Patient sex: M
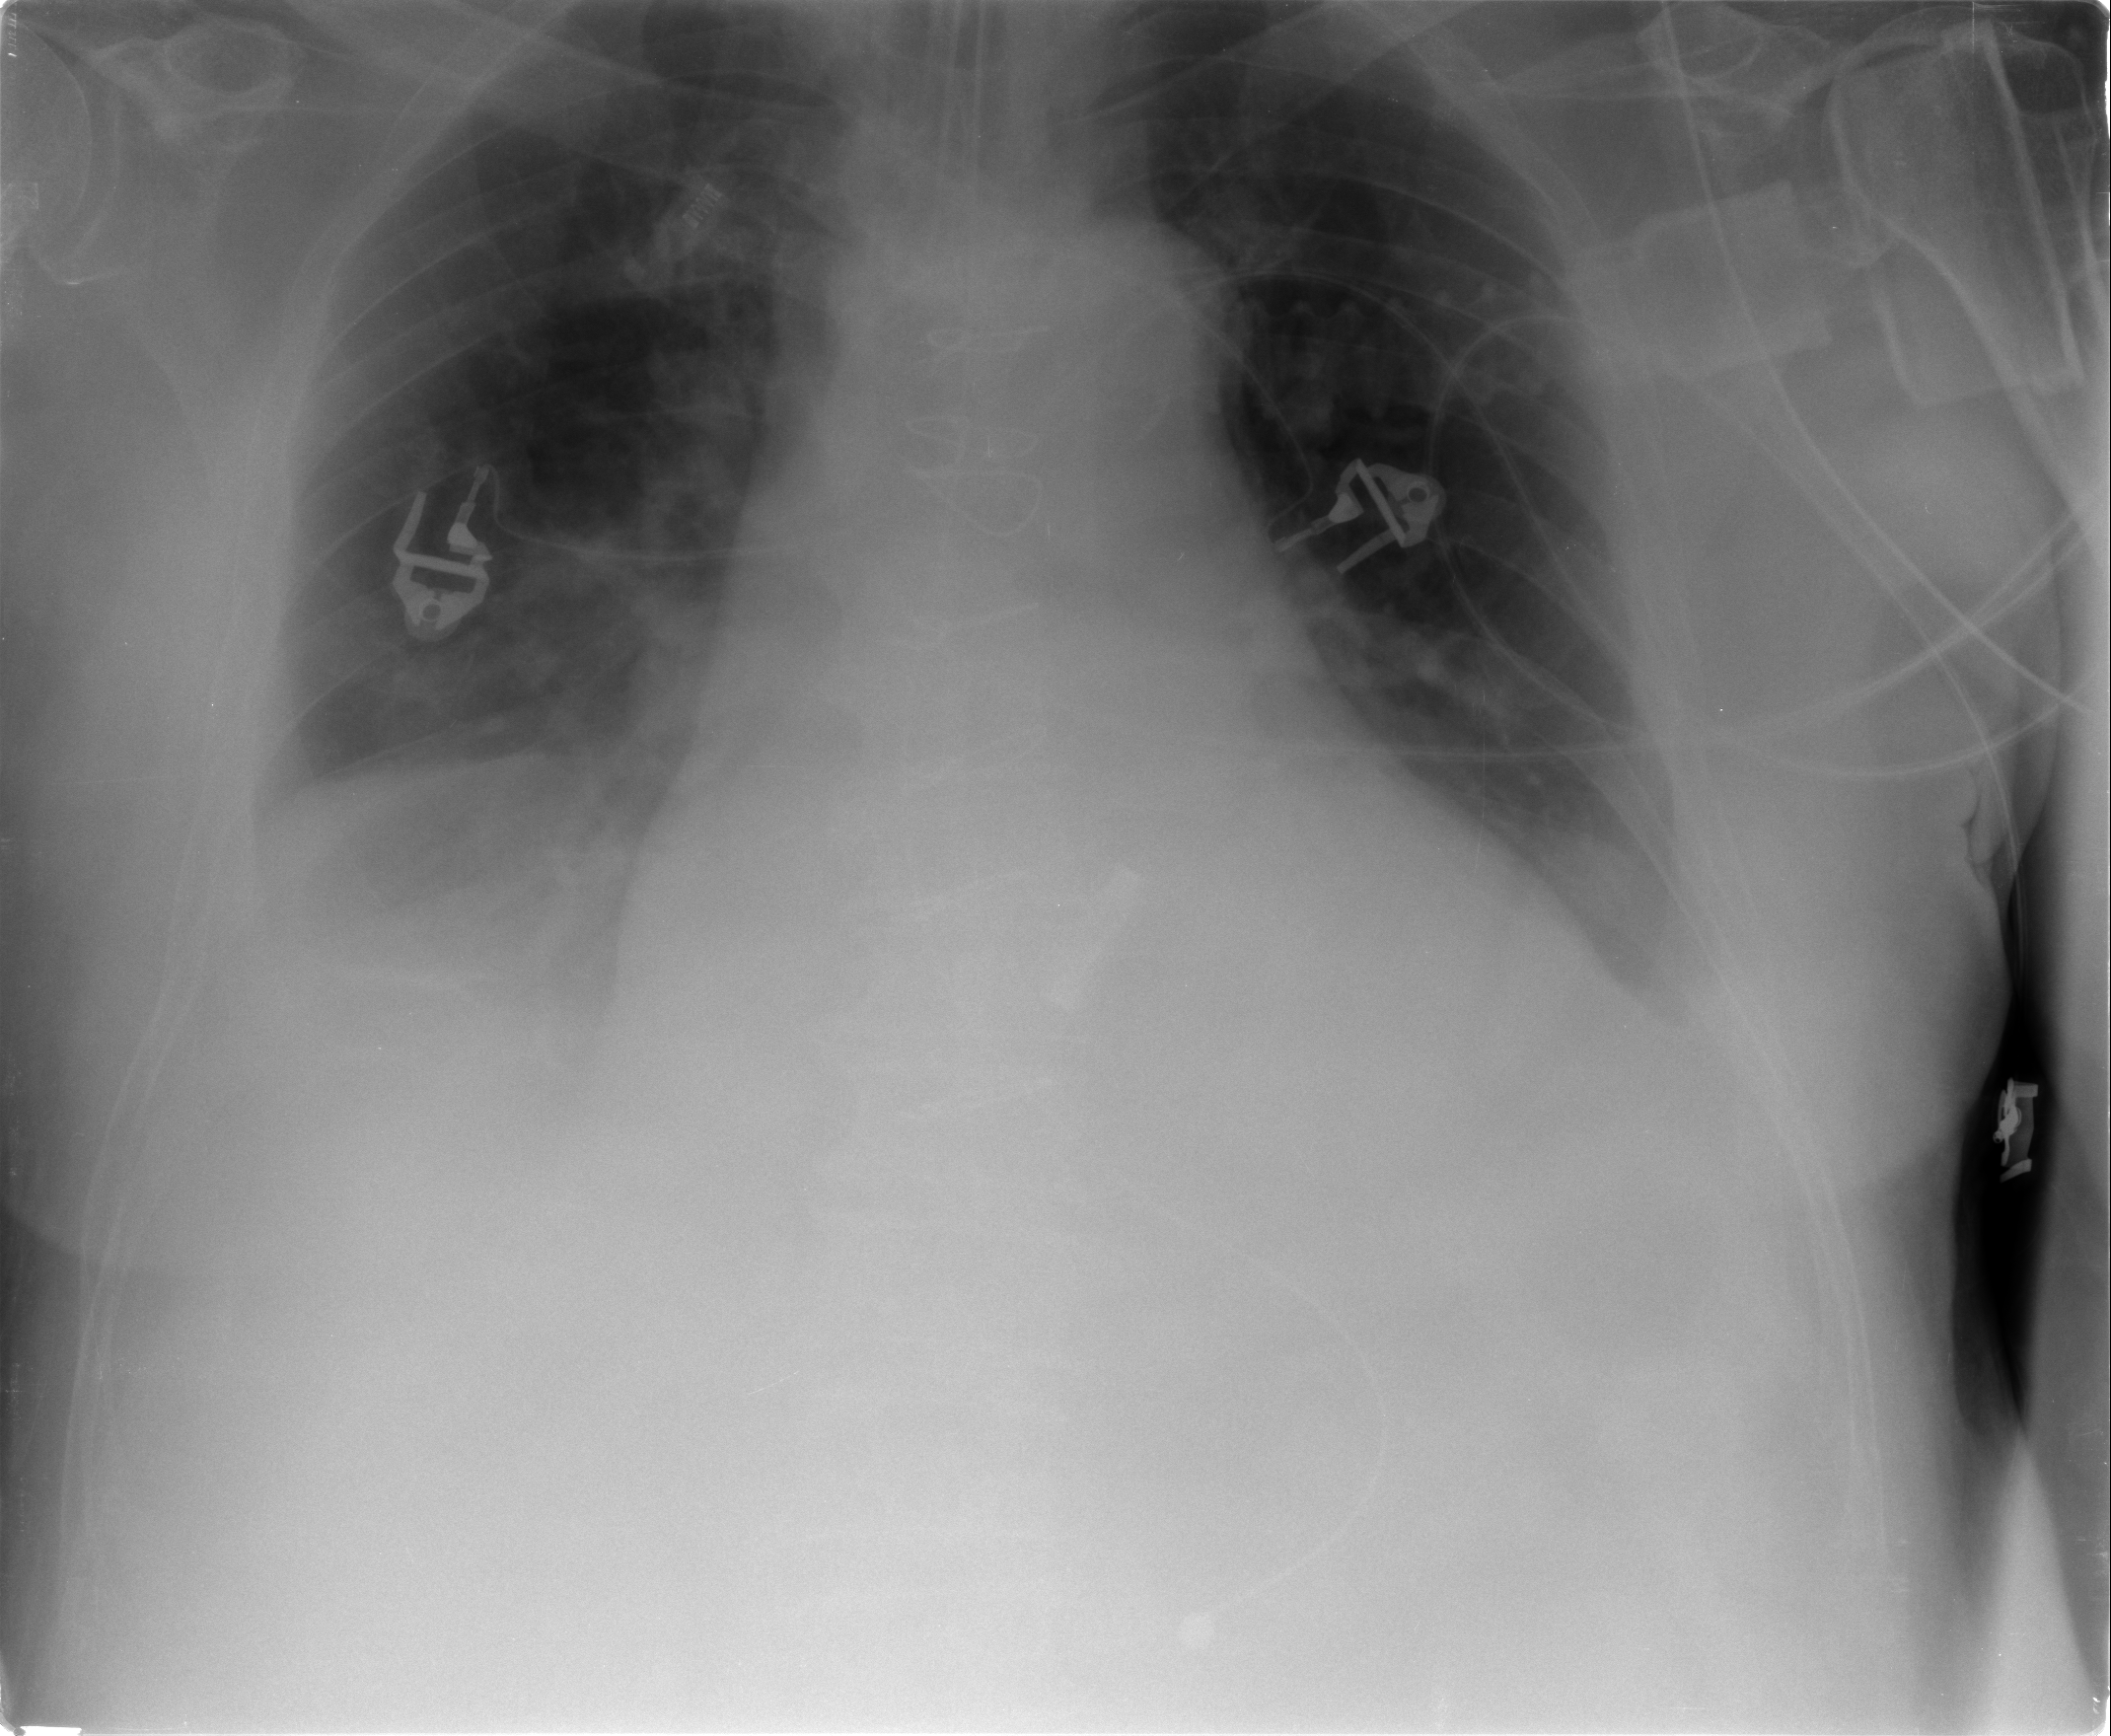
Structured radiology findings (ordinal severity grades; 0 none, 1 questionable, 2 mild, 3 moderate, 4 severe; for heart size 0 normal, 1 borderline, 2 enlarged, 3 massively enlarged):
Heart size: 3
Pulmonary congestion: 2
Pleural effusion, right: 3
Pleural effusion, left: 2
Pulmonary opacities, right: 0
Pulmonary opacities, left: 0
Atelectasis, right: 2
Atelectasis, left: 2